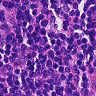
Metastatic tissue present: no